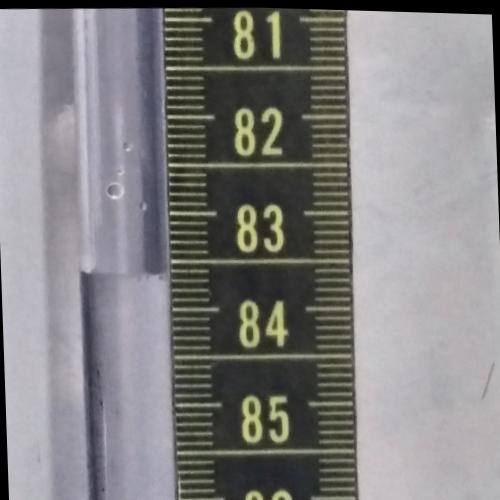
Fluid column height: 83.6 cm